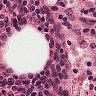
Metastatic tissue present: no